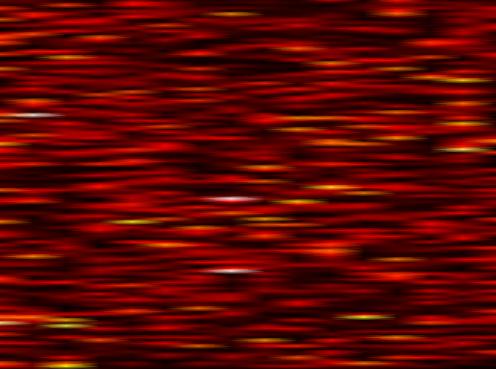
Label: UFMC